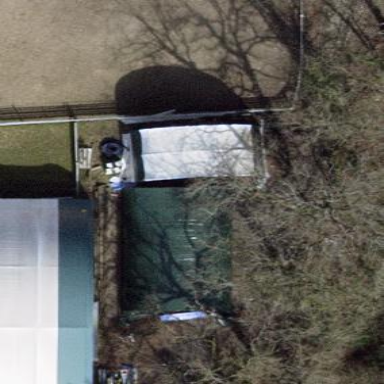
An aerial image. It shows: Shed.